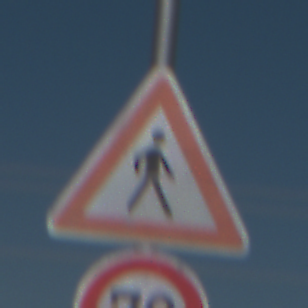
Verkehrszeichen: FussgaengerLinks
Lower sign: Geschwindigkeit70
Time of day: MorningAfternoon
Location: Outdoor (Special)
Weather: Clear
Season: NotSpecified
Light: Natural